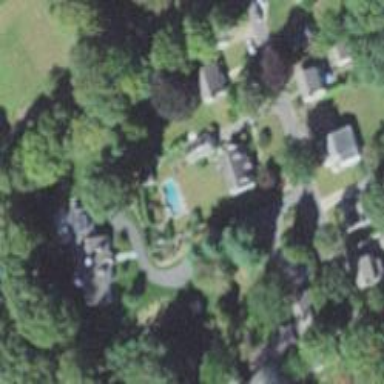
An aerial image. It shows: Residential driveway.